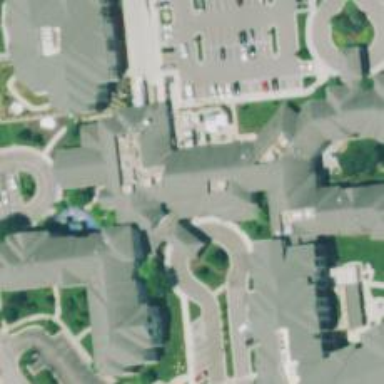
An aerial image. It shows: Nursing home.